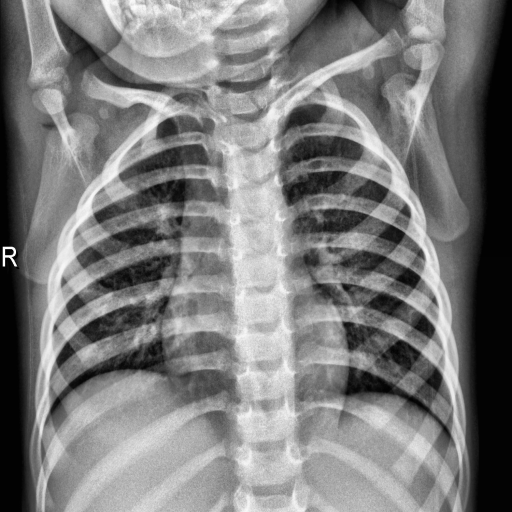
Finding: NORMAL